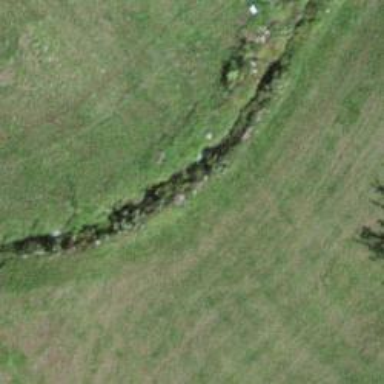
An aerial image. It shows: Hedge barrier.